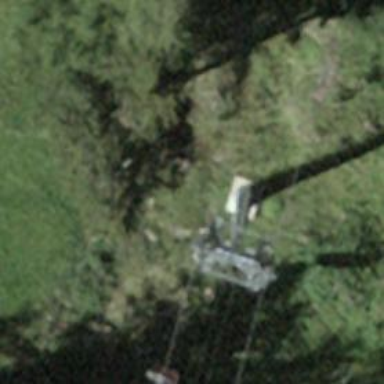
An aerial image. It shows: Pylon used for aerialway.